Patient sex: M
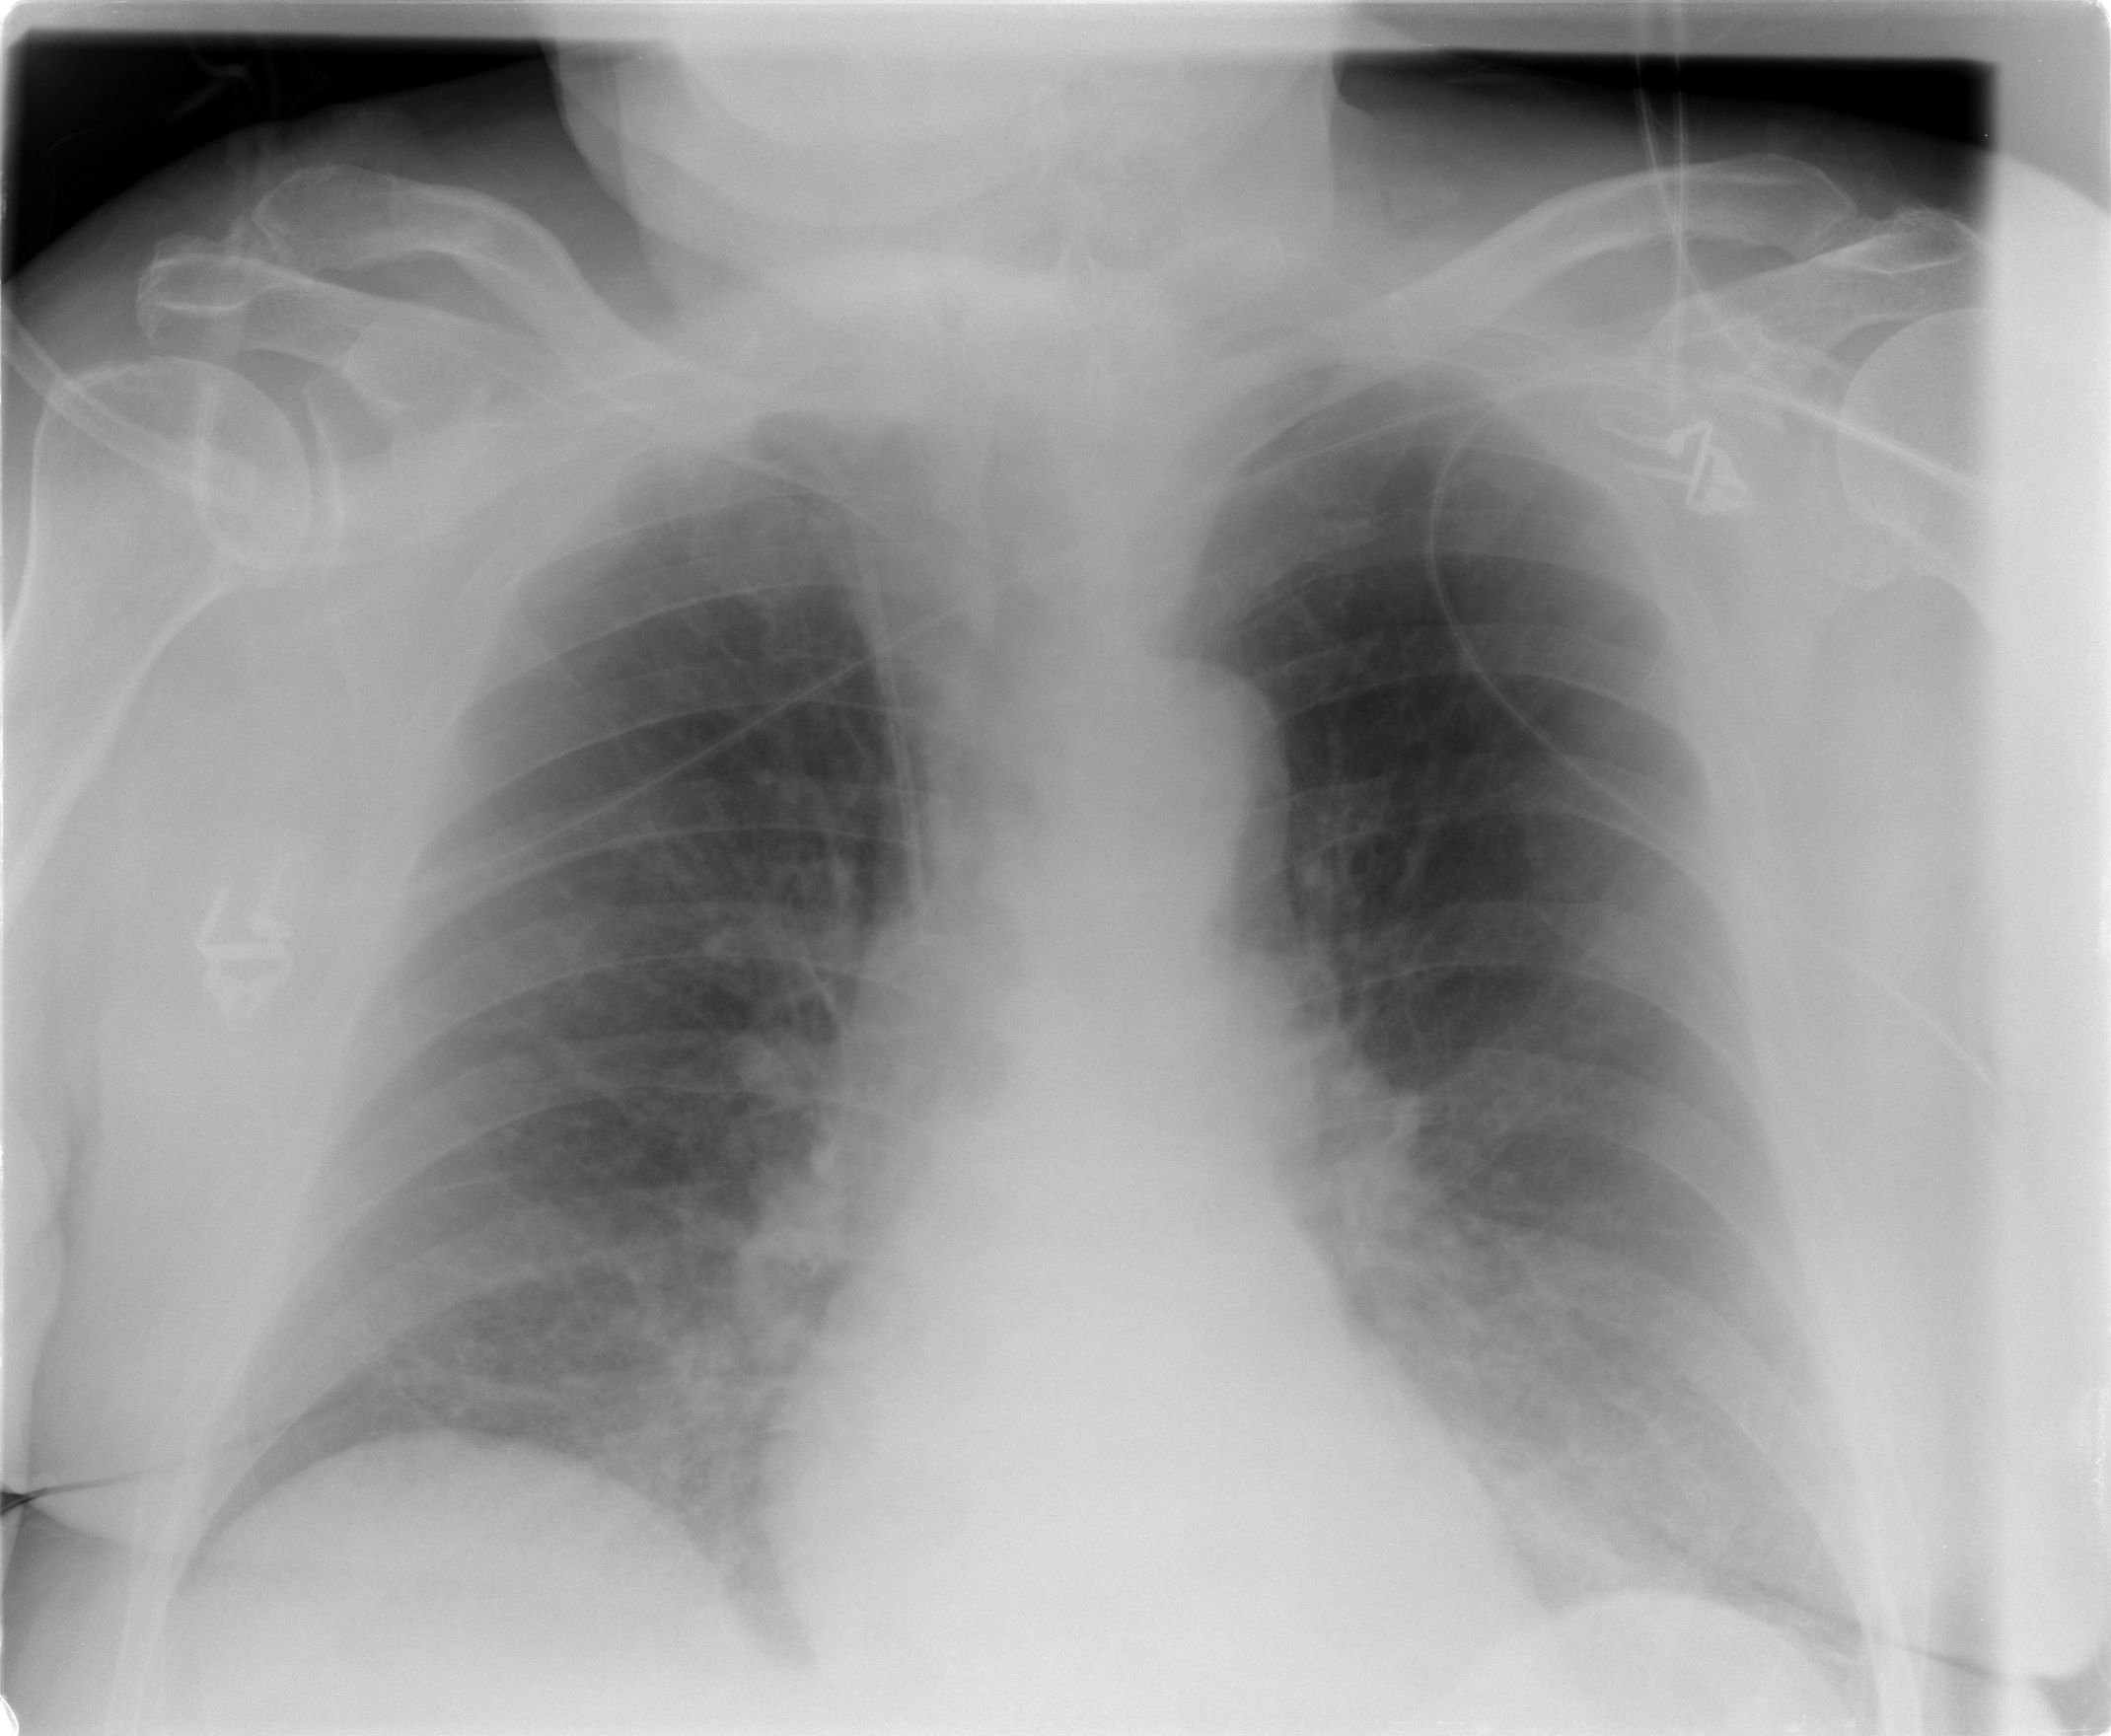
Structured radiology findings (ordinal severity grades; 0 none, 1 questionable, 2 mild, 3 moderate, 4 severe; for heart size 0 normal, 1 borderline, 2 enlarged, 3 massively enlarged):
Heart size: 0
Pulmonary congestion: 1
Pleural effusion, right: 0
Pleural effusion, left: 0
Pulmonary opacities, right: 0
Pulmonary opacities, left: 0
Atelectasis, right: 1
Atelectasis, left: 2